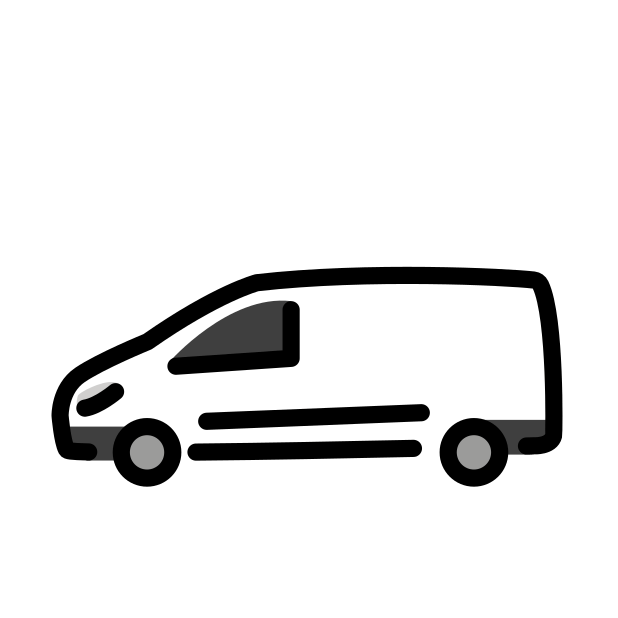
Emoji: 🚚
Name: delivery truck
Unicode: 0x1f69a